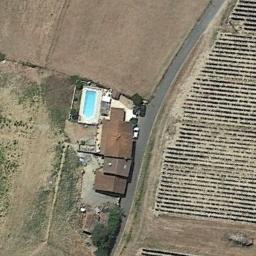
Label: sparse_residential